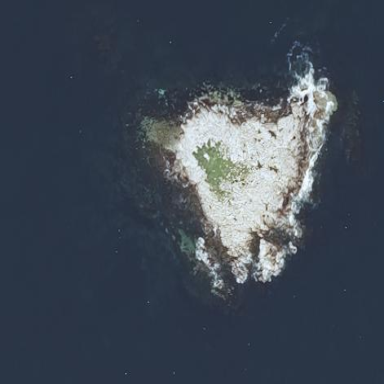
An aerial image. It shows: Island with natural coastline.